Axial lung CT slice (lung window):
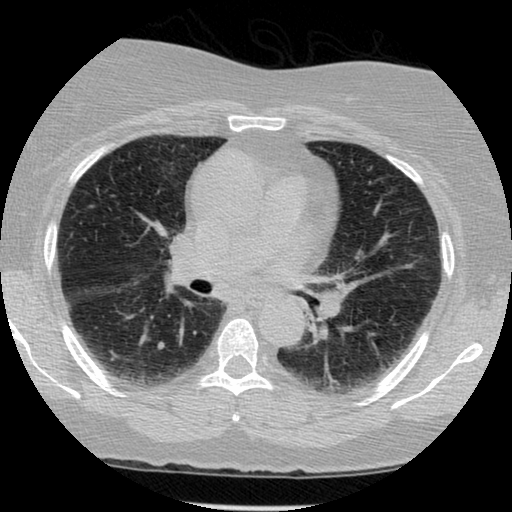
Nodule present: no